Aerial crown-view tile of a tropical tree (Barro Colorado Island, Panama), acquired 20240813:
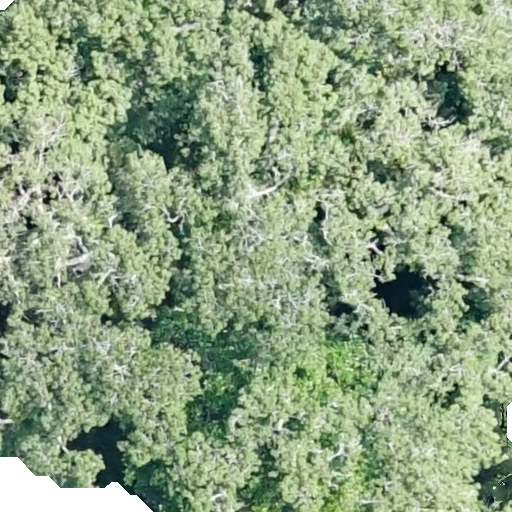
Species: Ceiba pentandra
GBIF accepted scientific name: Ceiba pentandra
Crown area: 689.109 m²